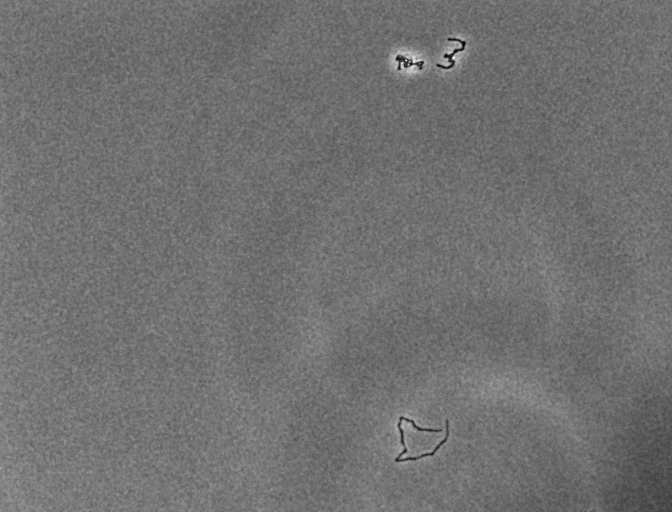
Phase contrast microscopy, 20x objective, 3 h incubation